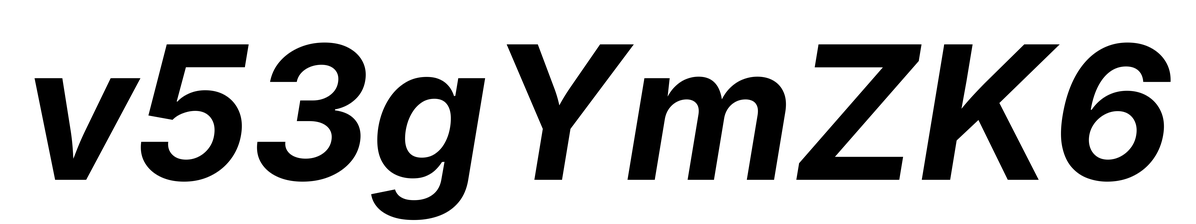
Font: Inter-Italic_Bold_Italic